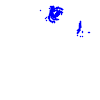
Particle: electron